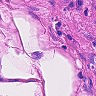
Metastatic tissue present: no